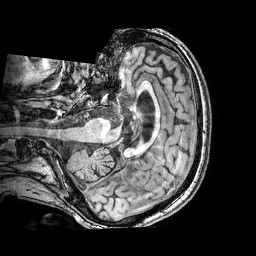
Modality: T1w
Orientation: axial
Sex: male
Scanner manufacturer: philips
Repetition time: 0.008206 s
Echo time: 0.00378 s